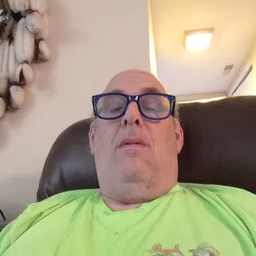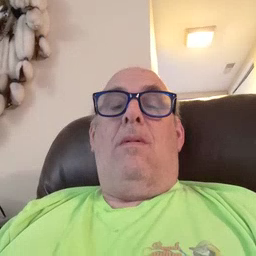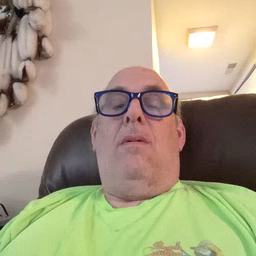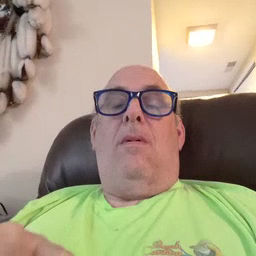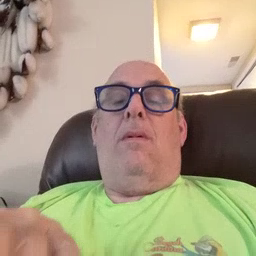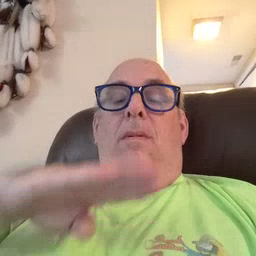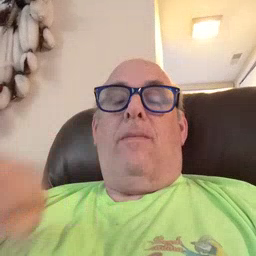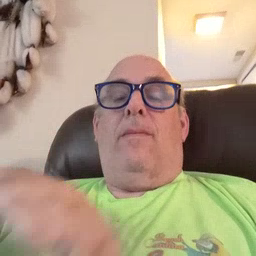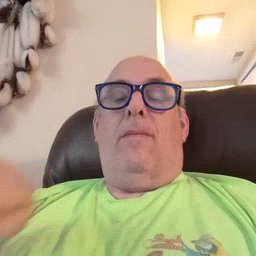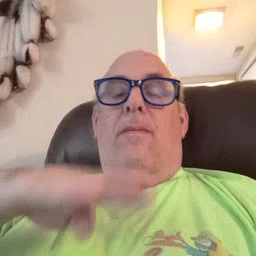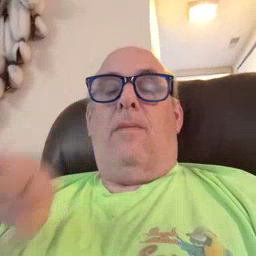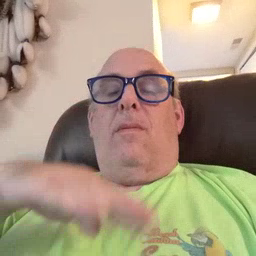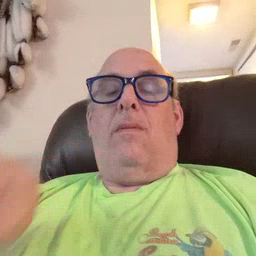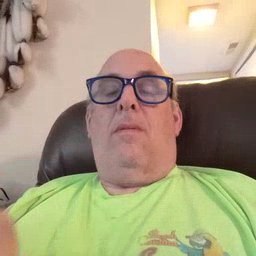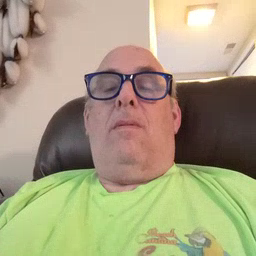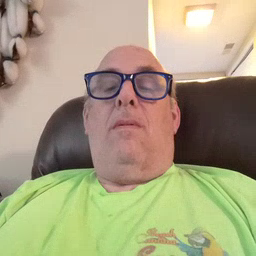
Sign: pool